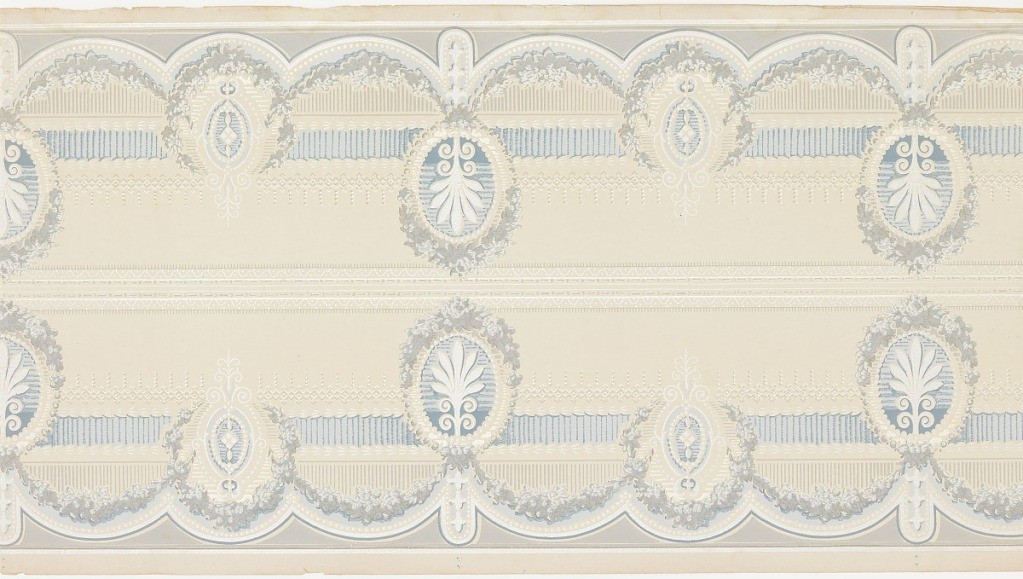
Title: Frieze
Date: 1905–1915
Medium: Machine-printed paper, liquid mica
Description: Borders printed two across (mirror). Alternating high and ow medallions printed ni blues, whites and greys. The high medallions have palmette center-pieces and the low medallions have beading and diamond patterns suspended from which are three stylized fleurs de lys. Connected the medallions are floral swags and beading/margent pattern. Top bands of wave & dot and bead & spindle patterns. The center has horisontal bands of short vertical lines, geometric shapes and leafy patterns. Cream ground.